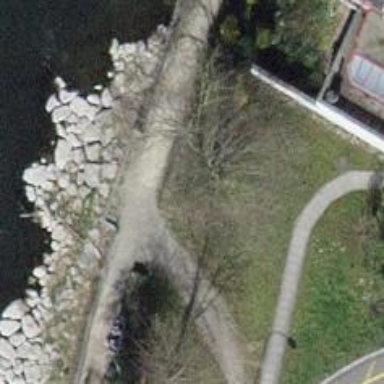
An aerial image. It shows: Footway with gravel surface.